Field crop: maize
Growth stage: 2
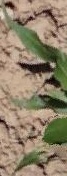
Species: maize